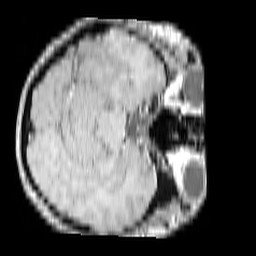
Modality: T1w
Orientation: axial
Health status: ill
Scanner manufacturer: philips
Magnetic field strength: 3 T
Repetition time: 0.3787 s
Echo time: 0.002908 s